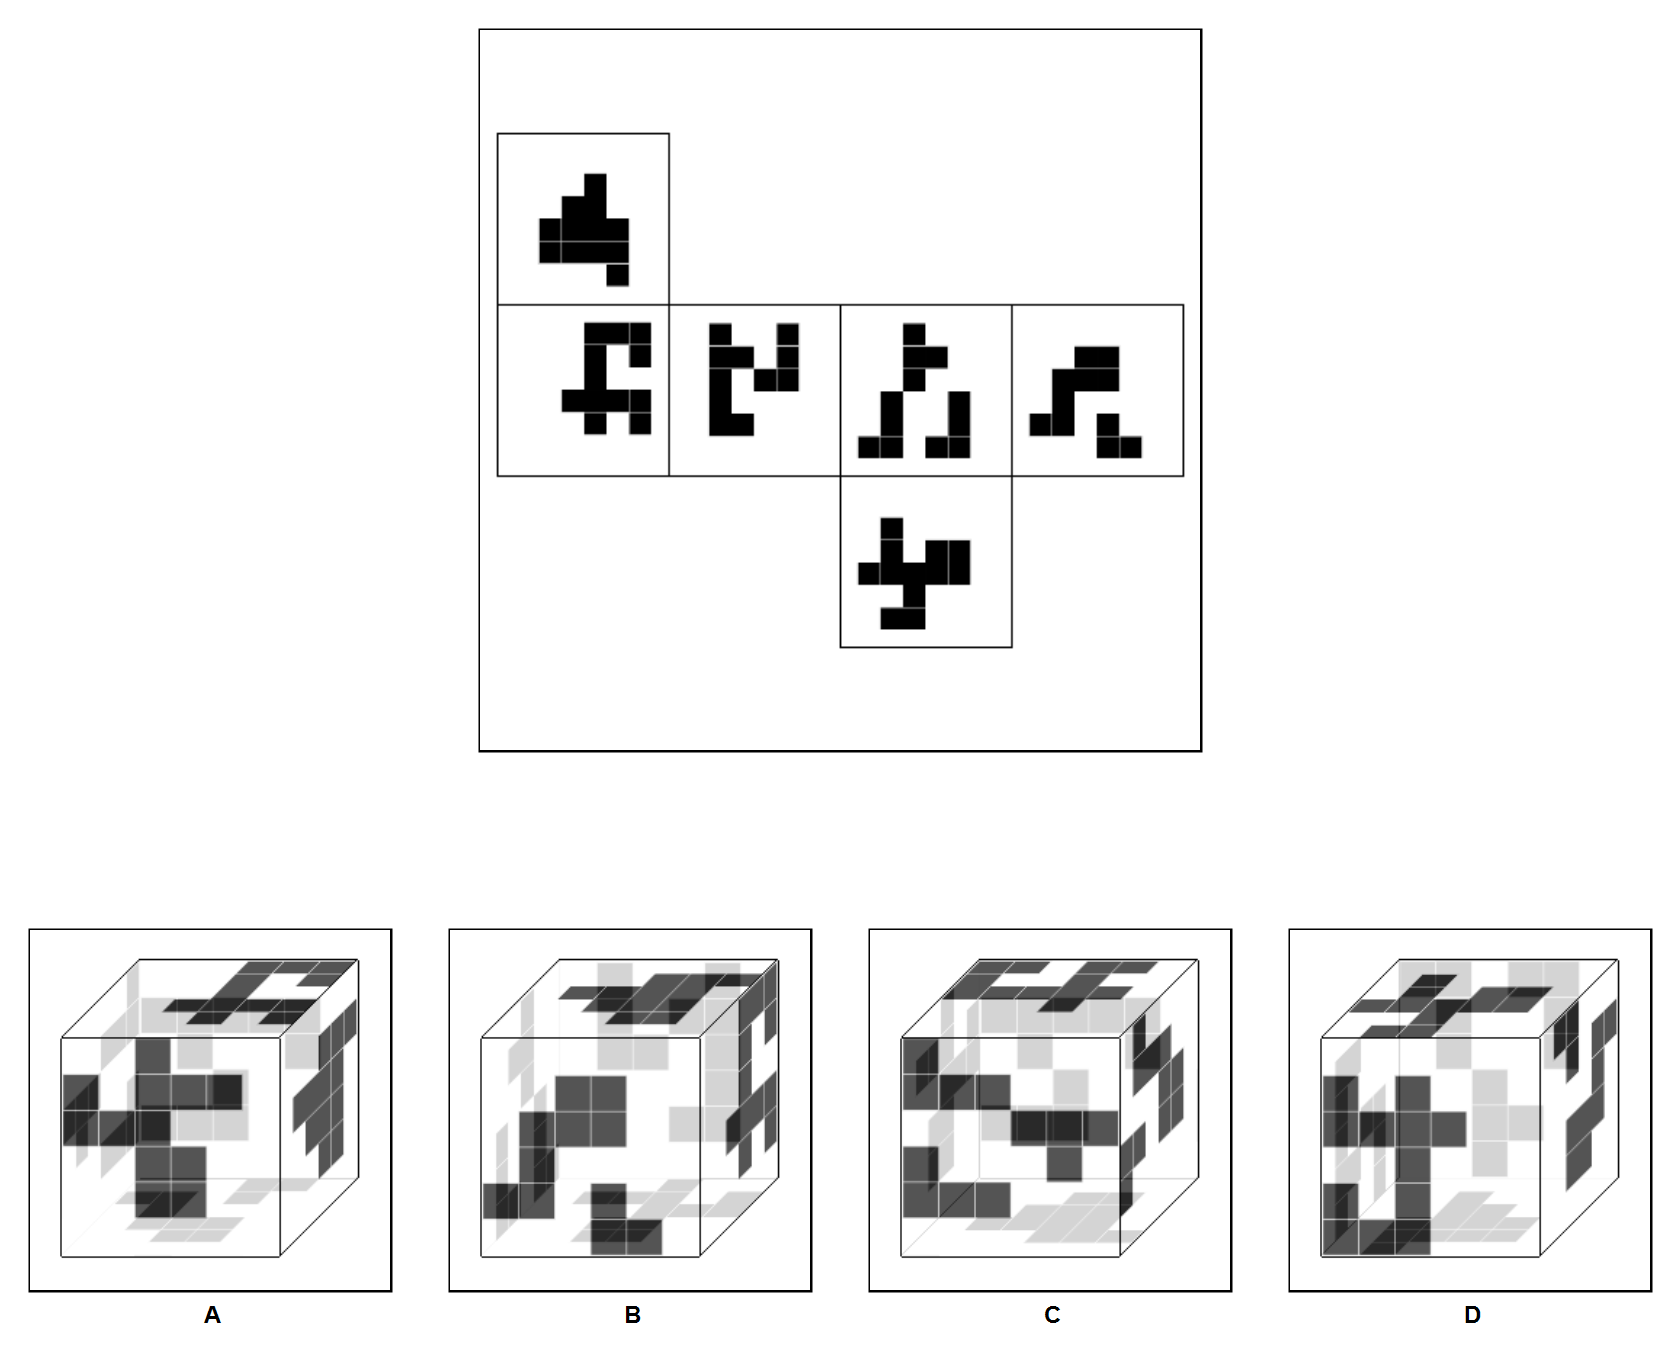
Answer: B